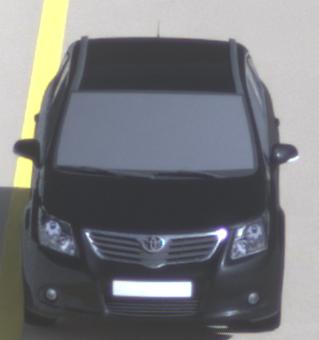
Make: Toyota
Model: Avensis 1.6
Detailed model: Avensis (T27) Notch Back
Model produced from: 2009/01
Model produced until: 2010/08
Doors: 4
Color: black
Road condition: dry road
Daytime: morning or afternoon
Contrast: high contrast